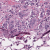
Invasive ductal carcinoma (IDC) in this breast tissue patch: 1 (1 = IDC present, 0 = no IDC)